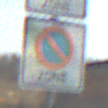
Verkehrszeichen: BeginnEingeschraenktesHalteverbotZone
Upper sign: BeginnZone20
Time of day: MorningAfternoon
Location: Outdoor (Suburban)
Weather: PartlyCloudy
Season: NotSpecified
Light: Natural